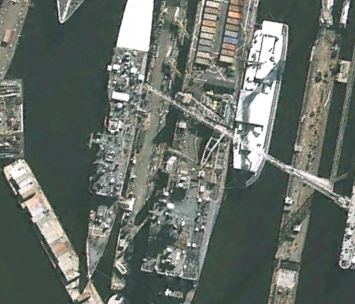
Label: combat